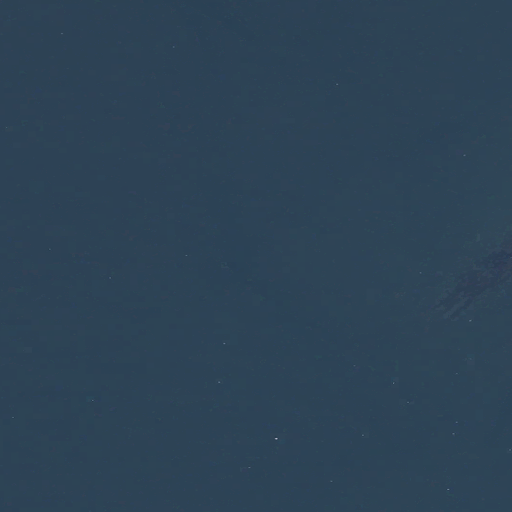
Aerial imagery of bar in Maine named Birch Island Ledge containing only open water